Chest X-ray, PA view. Patient: 24 years old, sex M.
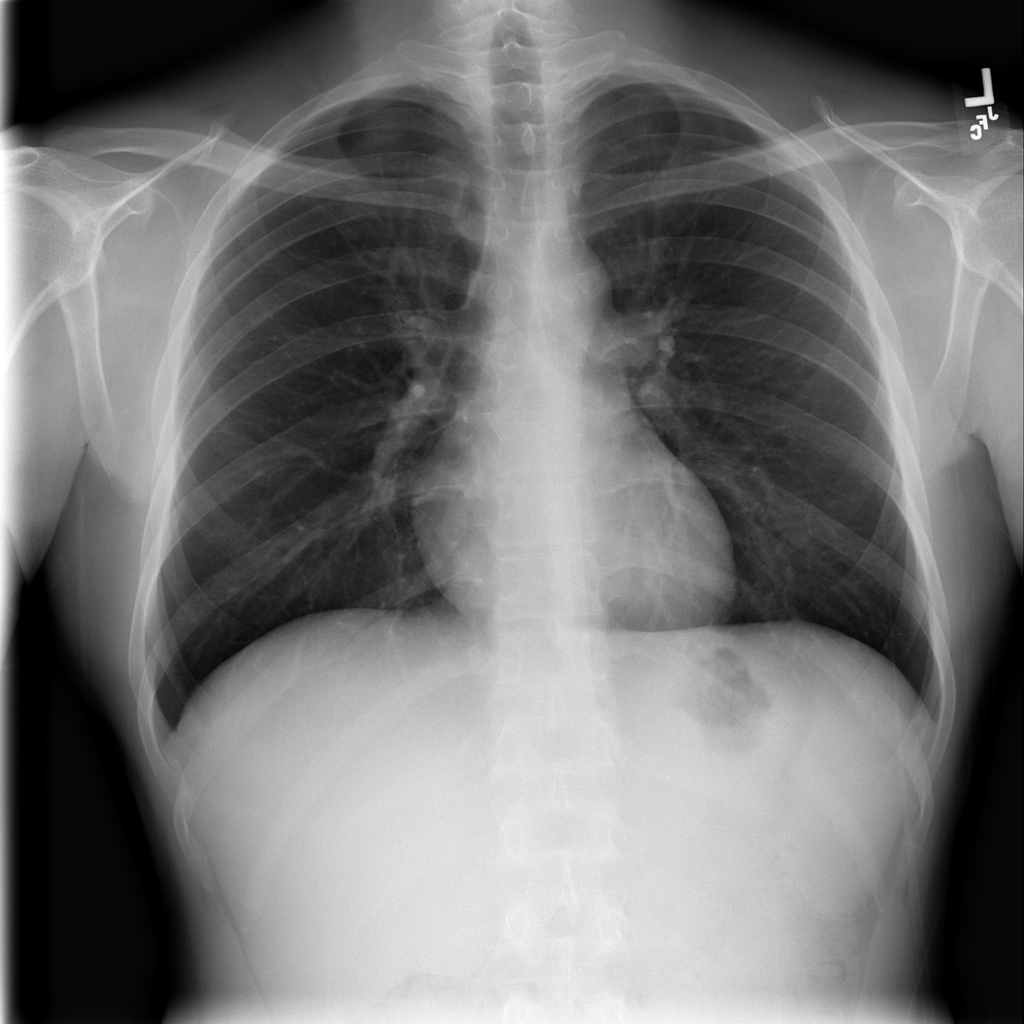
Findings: No Finding